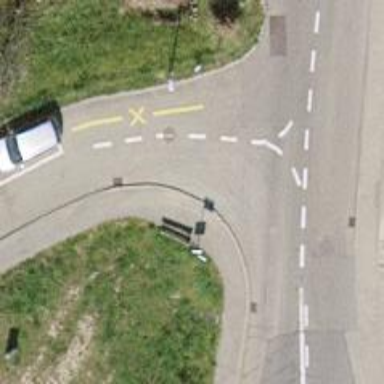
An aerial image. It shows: Bus stop with platform for public transport.